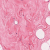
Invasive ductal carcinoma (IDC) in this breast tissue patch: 0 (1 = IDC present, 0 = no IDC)